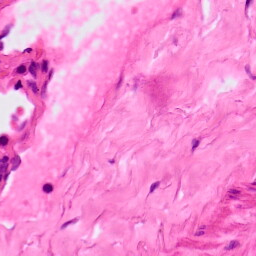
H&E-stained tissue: Lung